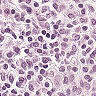
Metastatic tissue present: no